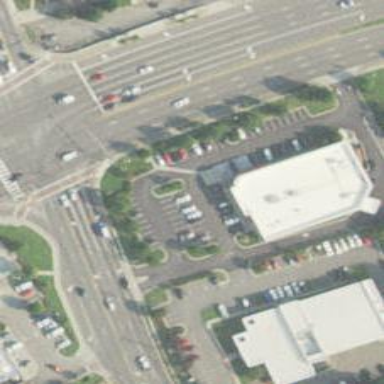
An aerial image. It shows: Building that is pharmacy providing healthcare services.